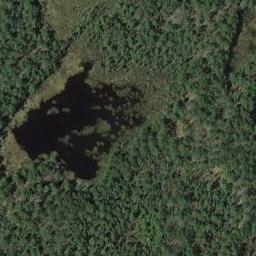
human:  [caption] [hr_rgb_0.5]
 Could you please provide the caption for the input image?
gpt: There is a large green area in a lake in a wetland with lush green plants .

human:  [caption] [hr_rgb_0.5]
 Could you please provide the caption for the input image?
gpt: The wetland consists of dry and green plants and water .

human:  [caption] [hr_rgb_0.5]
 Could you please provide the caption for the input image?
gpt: There are many different shapes of water around the wetlands .

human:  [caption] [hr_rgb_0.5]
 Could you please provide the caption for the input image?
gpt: There is almost no vegetation on this wetland .

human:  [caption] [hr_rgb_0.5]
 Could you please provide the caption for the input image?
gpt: There are many green trees and a lake on the wetland .